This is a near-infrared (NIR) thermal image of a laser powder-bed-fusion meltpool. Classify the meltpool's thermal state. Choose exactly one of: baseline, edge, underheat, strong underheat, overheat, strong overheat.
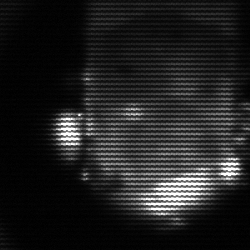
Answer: baseline